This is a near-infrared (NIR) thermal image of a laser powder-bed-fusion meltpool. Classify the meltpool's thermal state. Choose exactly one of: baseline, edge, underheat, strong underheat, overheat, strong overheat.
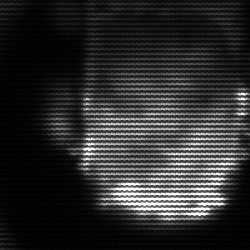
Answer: baseline